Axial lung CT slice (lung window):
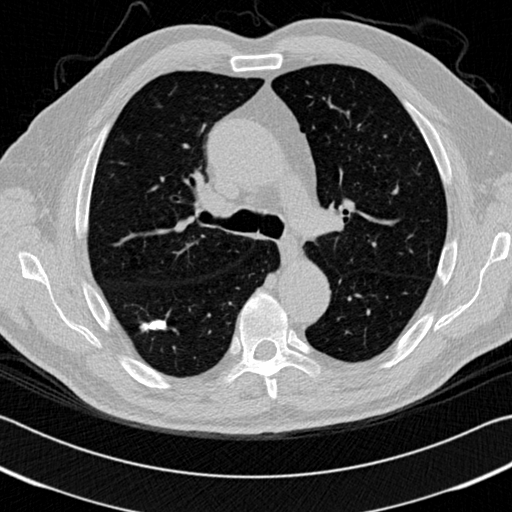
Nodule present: yes
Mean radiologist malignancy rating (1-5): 1